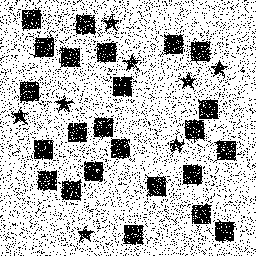
Squares: 24
Triangles: 0
Stars: 8
Total shapes: 32